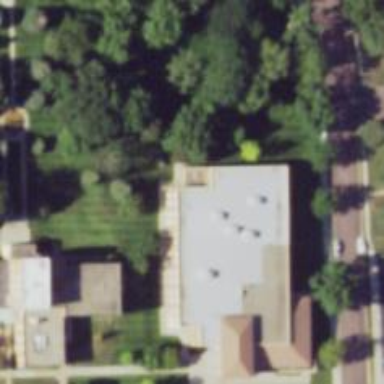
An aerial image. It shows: Building that serves as library.